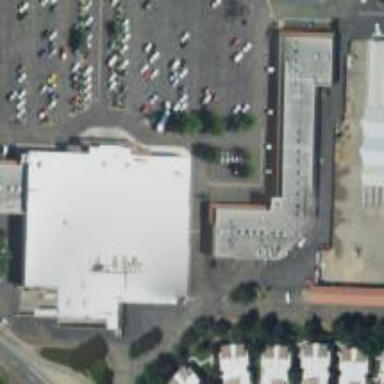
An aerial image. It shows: Building that houses supermarket.